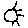
Label: sun